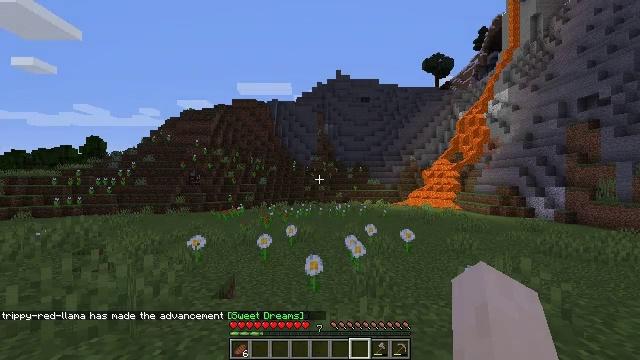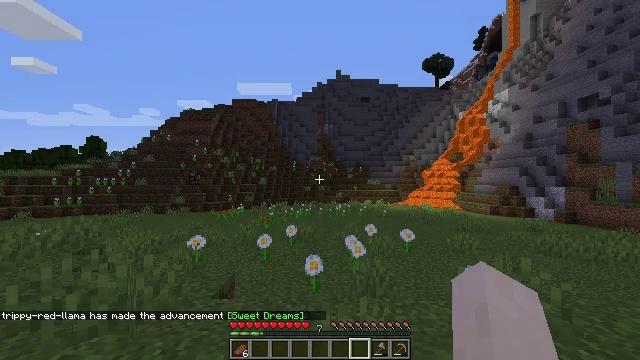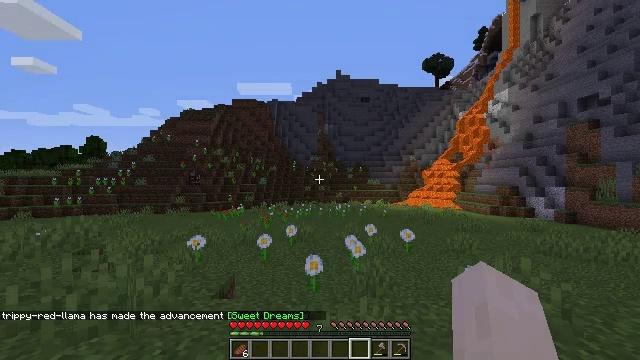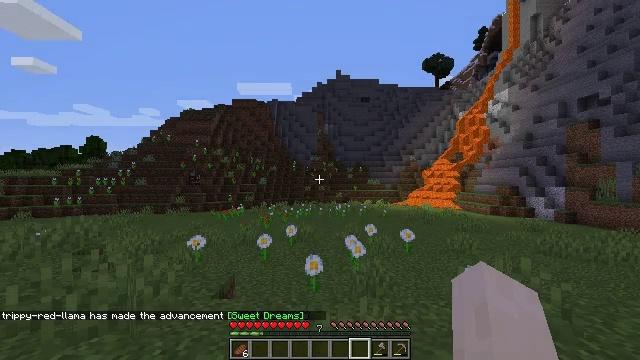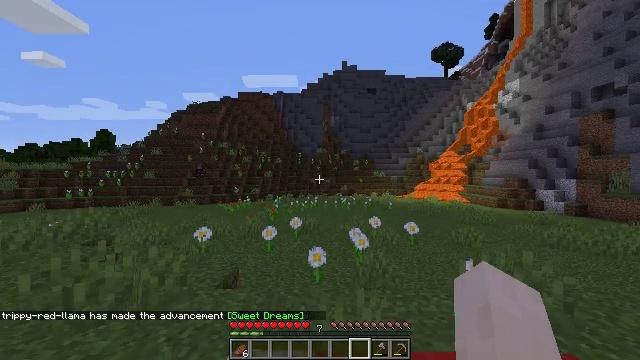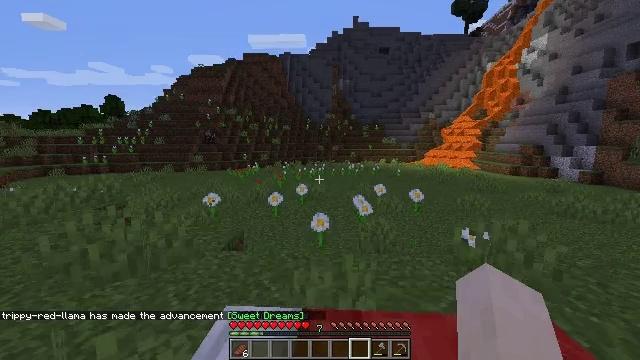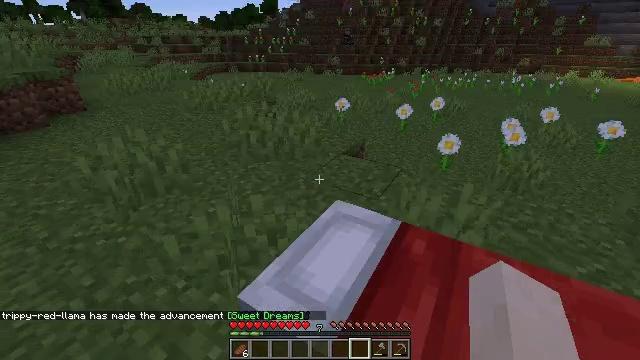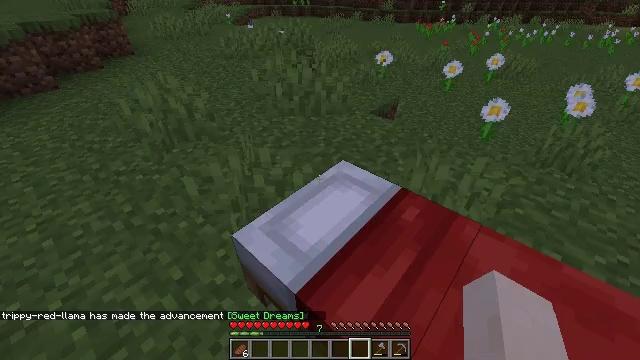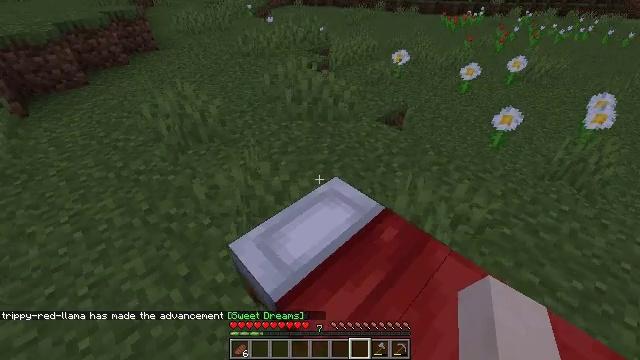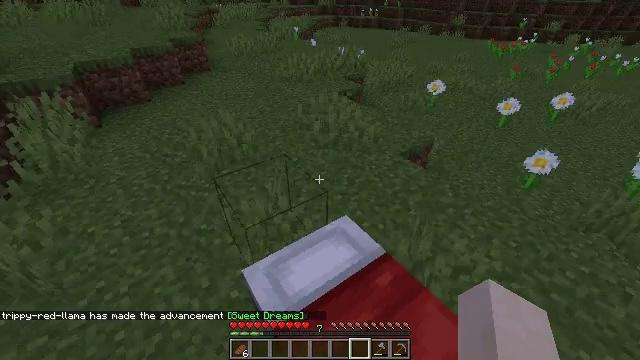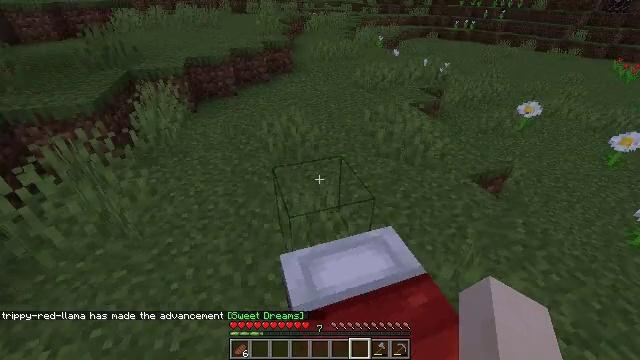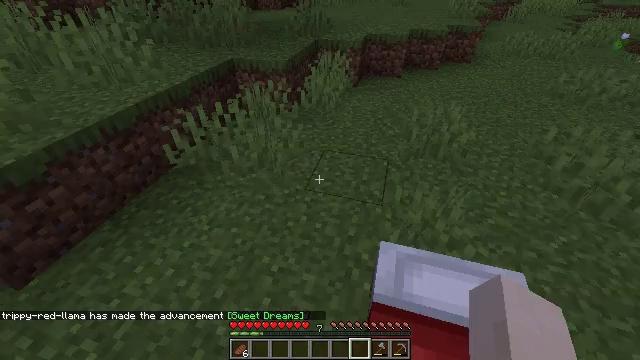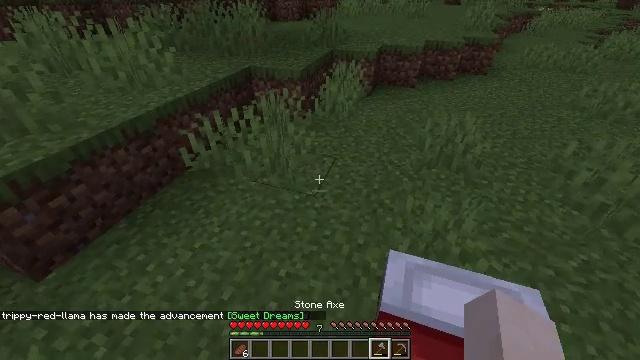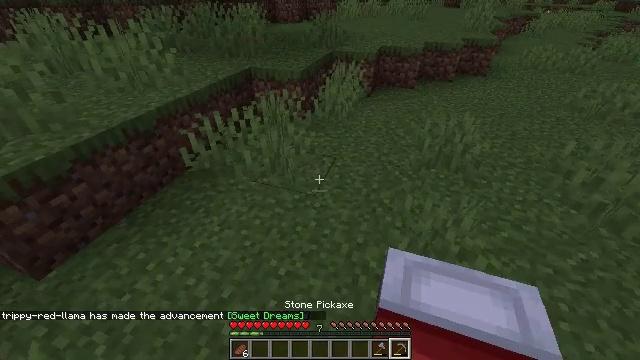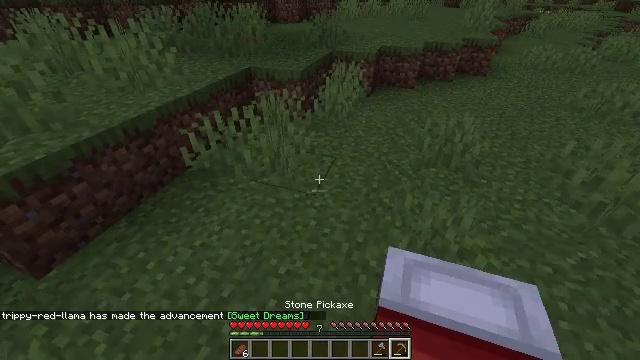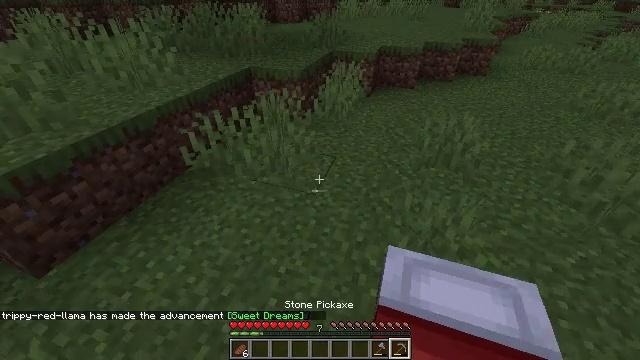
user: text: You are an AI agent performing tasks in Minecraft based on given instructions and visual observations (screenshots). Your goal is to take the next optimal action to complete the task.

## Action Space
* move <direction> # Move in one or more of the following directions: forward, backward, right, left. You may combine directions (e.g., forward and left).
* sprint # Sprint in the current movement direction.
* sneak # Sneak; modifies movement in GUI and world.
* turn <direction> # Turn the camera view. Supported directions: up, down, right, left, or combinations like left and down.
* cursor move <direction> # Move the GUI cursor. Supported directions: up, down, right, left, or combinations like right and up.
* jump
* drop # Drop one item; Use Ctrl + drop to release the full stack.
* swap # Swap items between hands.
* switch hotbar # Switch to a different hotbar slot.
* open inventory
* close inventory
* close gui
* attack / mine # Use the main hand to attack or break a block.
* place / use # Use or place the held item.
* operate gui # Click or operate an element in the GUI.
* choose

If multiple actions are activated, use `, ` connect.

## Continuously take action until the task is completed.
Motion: motion action
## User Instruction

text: Break the red bed to move it.
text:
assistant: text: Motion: no_op
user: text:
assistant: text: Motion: no_op
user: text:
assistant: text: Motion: no_op
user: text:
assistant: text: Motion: move right, turn left and down
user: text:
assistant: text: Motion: move right, turn left and down
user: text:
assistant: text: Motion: move right, turn left and down
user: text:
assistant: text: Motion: move right, turn left and down
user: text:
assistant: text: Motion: move right, turn left and down
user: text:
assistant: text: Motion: turn left and up
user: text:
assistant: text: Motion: turn left and up
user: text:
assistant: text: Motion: turn left and down
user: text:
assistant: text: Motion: turn left and up
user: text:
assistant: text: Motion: no_op
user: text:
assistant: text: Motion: no_op
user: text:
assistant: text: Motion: no_op
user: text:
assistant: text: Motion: no_op
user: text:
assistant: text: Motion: turn right and up
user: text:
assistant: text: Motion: turn right
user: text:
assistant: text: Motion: turn right and down
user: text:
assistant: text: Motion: move left, turn right and down
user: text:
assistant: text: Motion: move back and move left, turn right and down
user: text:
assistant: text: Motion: move back and move left, turn right
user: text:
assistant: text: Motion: move back and move left, turn right and up
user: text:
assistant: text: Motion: turn right and up
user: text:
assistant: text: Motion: turn right
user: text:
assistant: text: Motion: turn right and down
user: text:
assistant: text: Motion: turn right
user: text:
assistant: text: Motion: turn right
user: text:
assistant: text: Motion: turn right
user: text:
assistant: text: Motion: turn right and up, attack / mine